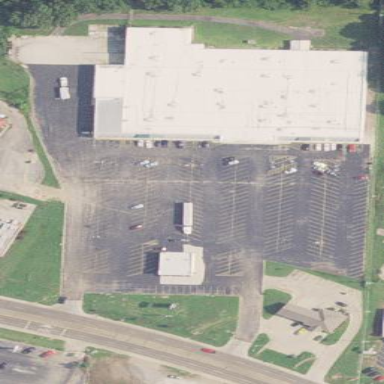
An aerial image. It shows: Retail area.